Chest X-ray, AP view. Patient: 46 years old, sex M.
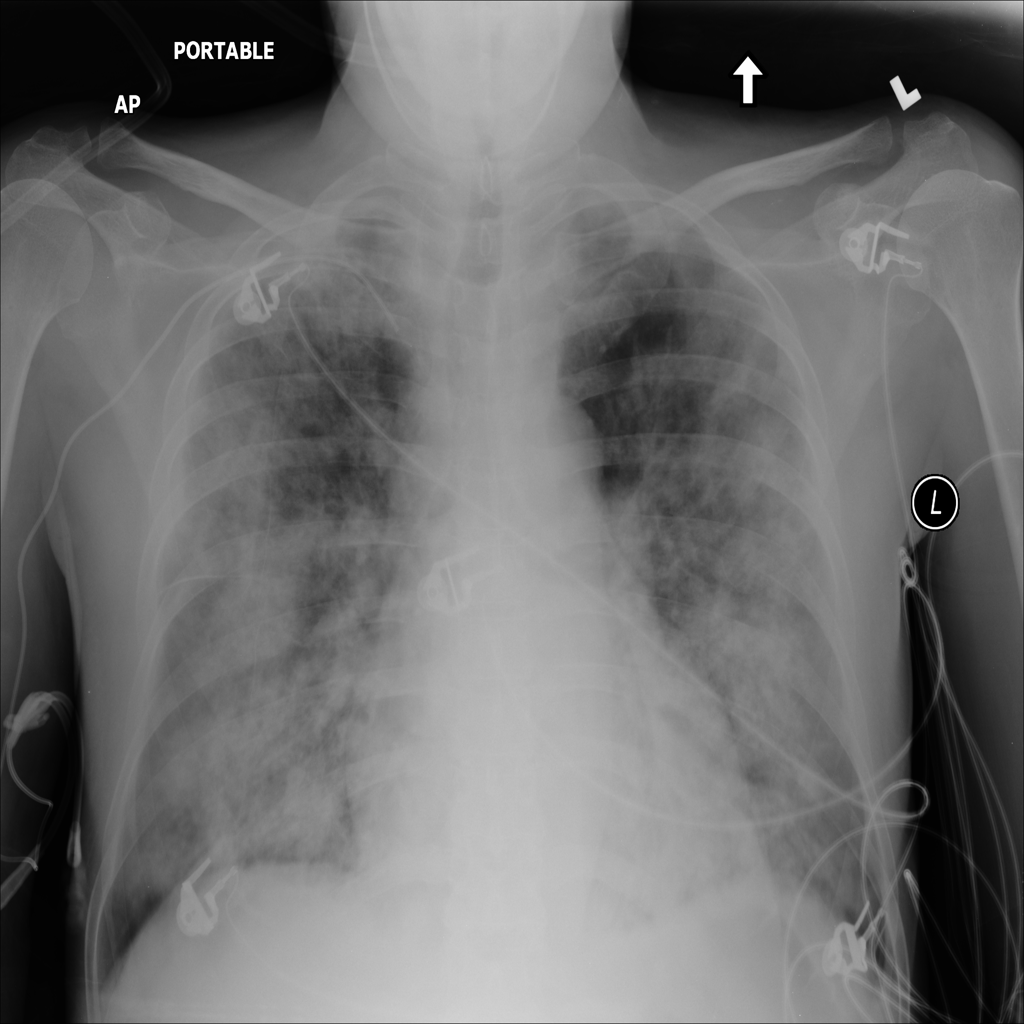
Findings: Consolidation, Infiltration